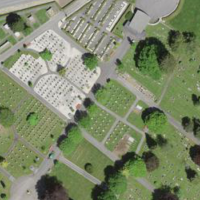
EUNIS habitat code: 52
Species observed at this site:
Cosmos bipinnatus